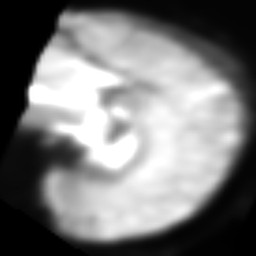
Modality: T1w
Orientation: sagittal
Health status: healthy
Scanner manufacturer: siemens
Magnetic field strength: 3 T
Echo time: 0.00298 s